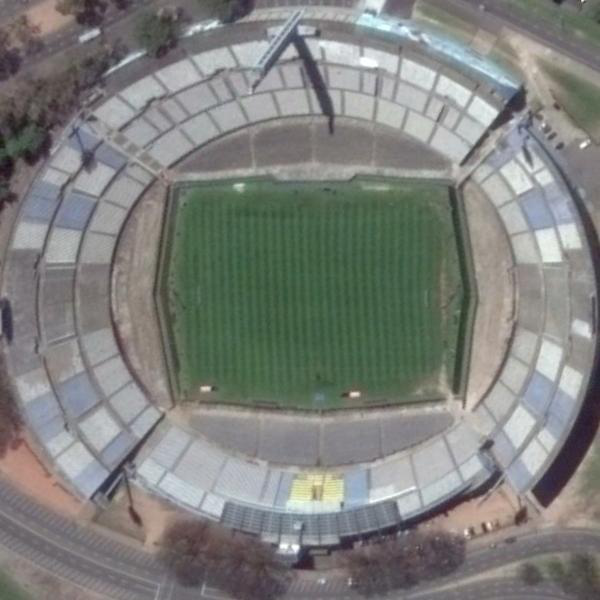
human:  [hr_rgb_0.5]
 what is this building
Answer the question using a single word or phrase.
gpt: stadium